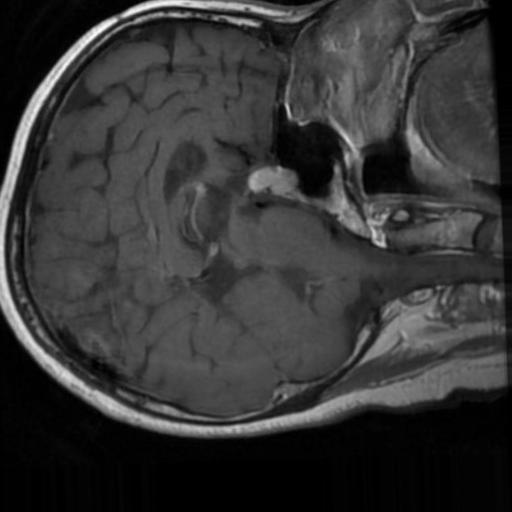
Label: brain_tumor